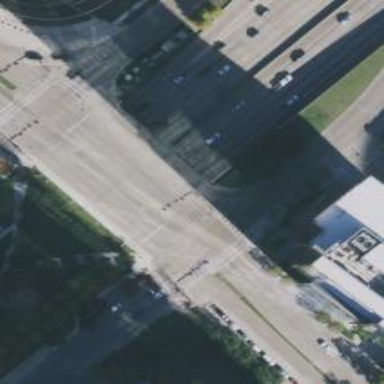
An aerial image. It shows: Secondary road with separate sidewalks.